Question: How can I turn off the underscore in Xcode?
Each space is an underscore. (see screenshot)
Screenschot:

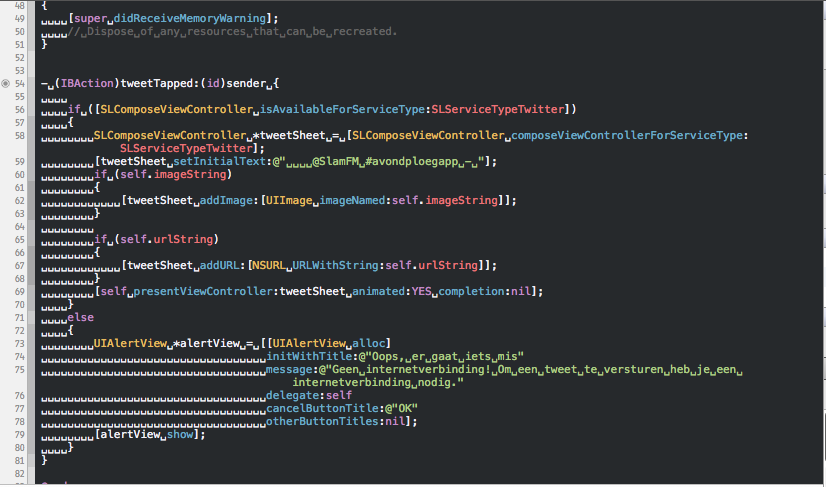
Answer: Go 'Editor -> Hide Invisibles'